Question: i want to add "Share" button to my android app.
Like that

I added "Share" button, but button is not active. I click, but nothing happens.
My code in MainActivity.java:
'''
private ShareActionProvider mShareActionProvider;
@Override
public boolean onCreateOptionsMenu(Menu menu) {
getMenuInflater().inflate(R.menu.share_menu, menu);
getMenuInflater().inflate(R.menu.main, menu);
MenuItem item = menu.findItem(R.id.share_menu);
mShareActionProvider = (ShareActionProvider) menu.findItem(R.id.share_menu).getActionProvider();
mShareActionProvider.setShareIntent(getDefaultShareIntent());
return true;
}
{
Intent sharingIntent = new Intent(Intent.ACTION_SEND);
sharingIntent.setType("text/plain");
sharingIntent.putExtra(android.content.Intent.EXTRA_TEXT, "Text");
sharingIntent.putExtra(android.content.Intent.EXTRA_SUBJECT, "Subject");
startActivity(Intent.createChooser(sharingIntent, "Share using"));
}
'''
I want to share text in my first tab (first_tab.xml) or second tab (second_tab.xml).
Code in tab (xml) (If need):
'''
<RelativeLayout xmlns:android="http://schemas.android.com/apk/res/android"
xmlns:tools="http://schemas.android.com/tools"
android:layout_width="match_parent"
android:layout_height="match_parent"
android:background="@color/background_color"
android:paddingBottom="@dimen/activity_vertical_margin"
android:paddingLeft="@dimen/activity_horizontal_margin"
android:paddingRight="@dimen/activity_horizontal_margin"
android:paddingTop="@dimen/activity_vertical_margin"
tools:context=".MainActivity$DummySectionFragment" >
<TextView
android:id="@+id/section_label1"
android:layout_width="wrap_content"
android:layout_height="wrap_content"
android:layout_centerHorizontal="true"
android:layout_centerVertical="true"
android:text="@string/text"
android:textColor="@color/text_color" />
<ImageView
android:id="@+id/imageView1"
android:layout_width="wrap_content"
android:layout_height="wrap_content"
android:layout_alignParentBottom="true"
android:layout_centerHorizontal="true"
android:src="@drawable/sprite" />
'''
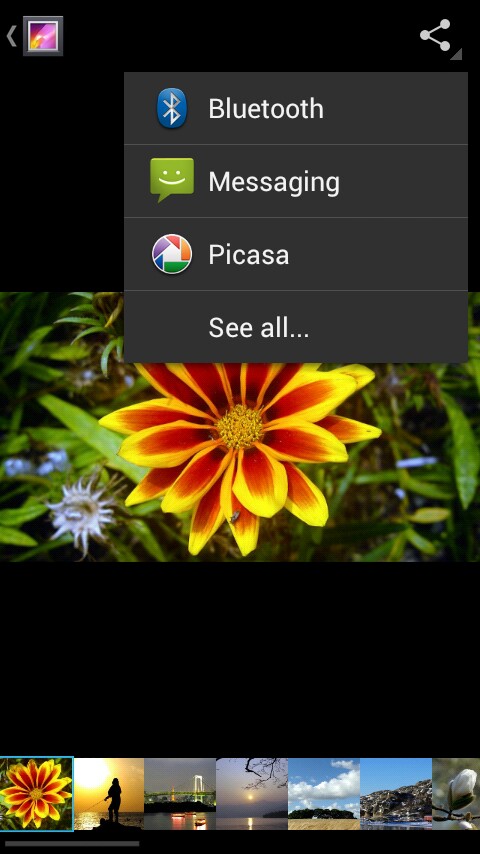
Answer: Add a 'Button' and on click of the 'Button' add this code:
'''
Intent sharingIntent = new Intent(android.content.Intent.ACTION_SEND);
sharingIntent.setType("text/plain");
String shareBody = "Here is the share content body";
sharingIntent.putExtra(android.content.Intent.EXTRA_SUBJECT, "Subject Here");
sharingIntent.putExtra(android.content.Intent.EXTRA_TEXT, shareBody);
startActivity(Intent.createChooser(sharingIntent, "Share via"));
'''
Useful links:
<URL>
<URL>